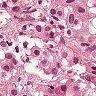
Metastatic tissue present: yes